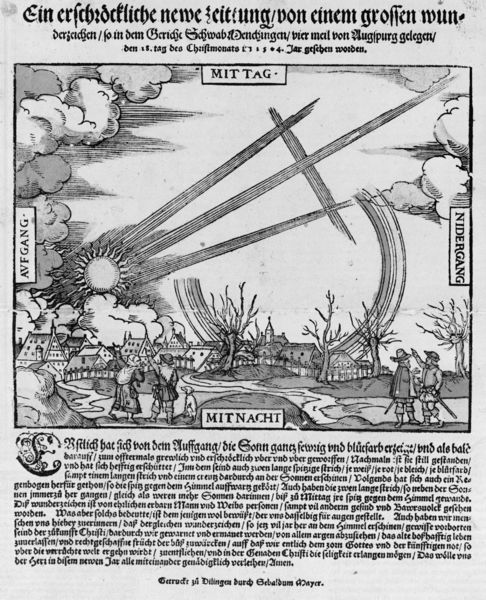
Titel: Ein erschröckliche newe zeittung/ von einem grossen wunderzeichen
Künstler: Matthias Gerung
Standort: Zürich.
Institution: Wickiana
Schlagwörter: baum, feuer, himmel, mann, weiß, wolken, bäume, fluss, landschaft, menschen, stadt, abend, frau, grau, hut, hüte, männer, nacht, schwarz, zeichnung, haus, hund, weg, wolke, leute, alt, bild, felder, häuser, sonnenaufgang, kirche, sonne, kind, personen, kreis, sack, holzschnitt, schrift, papier, bogen, ort, wohnhäuser, mittag, dorf, grafik, graphik, tag, kahl, untergang, zeigefinger, aufgang, deutsch, zeigen, schauspiel, mond, buch, meteor, strahlen, druck, druckgraphik, druckgrafik, schraffur, radierung, stich, seite, illustration, schwert, text, zeitung, strahl, überschrift, buchdruck, halbkreis, mittelalter, zeit, ansehen, kupferstich, fraktur, durck, flugblatt, altdeutsch, abbildung, anschlag, wissenschaft, vormittag, regenbogen, augsburg, schrft, aushang, zirkel, wunder, astronomie, mitternacht, flugzeug, komet, sternschnuppe, zeugen, seriendruck, himmelserscheinung, mitnacht, mondischel, sonnenniedergang, sonnenstand, sonnenuhr, tagesablauf, uhrzeit, niedergang, tageszeiten, einschlag, sonnee, tageszeit, zeigung, 1900, 1530, 1504, tageslauf, straahlen, scheineen, zeigehestus, tagesrythmus